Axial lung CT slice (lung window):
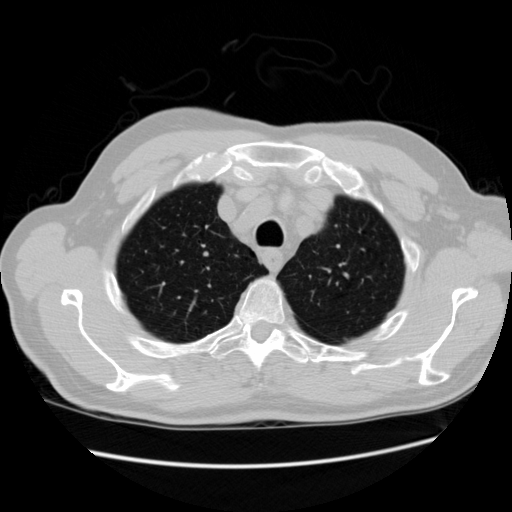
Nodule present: no